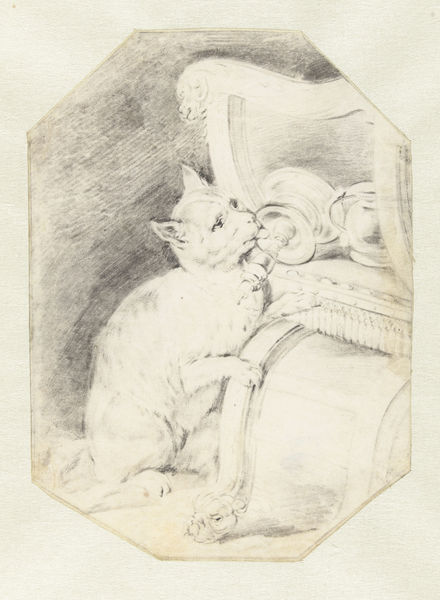
Titel: De kat likt de kandelaar
Künstler: Cornelis (II) Visscher
Standort: Amsterdam
Institution: Rijksmuseum
Schlagwörter: stuhl, zeichnung, sessel, topf, kerze, katze, pfote, kerzenständer, zunge, ständer, lecken, achteck